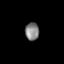
Tissue: prostate
Cell type: Fibroblasts
Senescence score: 0.7211
Nuclear area (px): 243
Mean DAPI intensity: 129.934